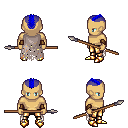
a pixel art fantasy rpg character, male body template, human, tanned skin, gray tattered cape, gold greaves, blue short mohawk hairstyle, cloth bracers, gold boots, spear, four views (front, back, left, right), 2x2 character sprite sheet, small pixel art, hard edges, no anti-aliasing